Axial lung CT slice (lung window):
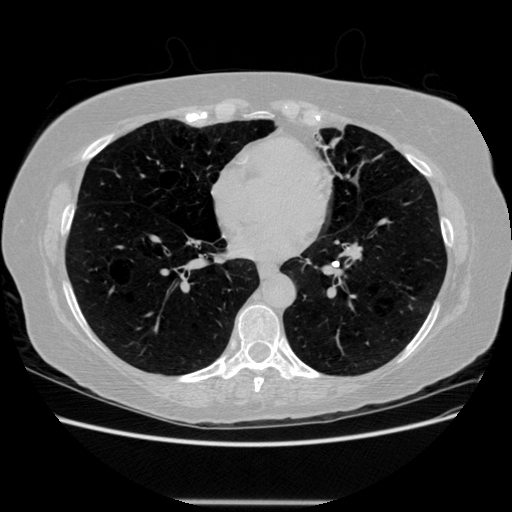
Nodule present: no